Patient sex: M
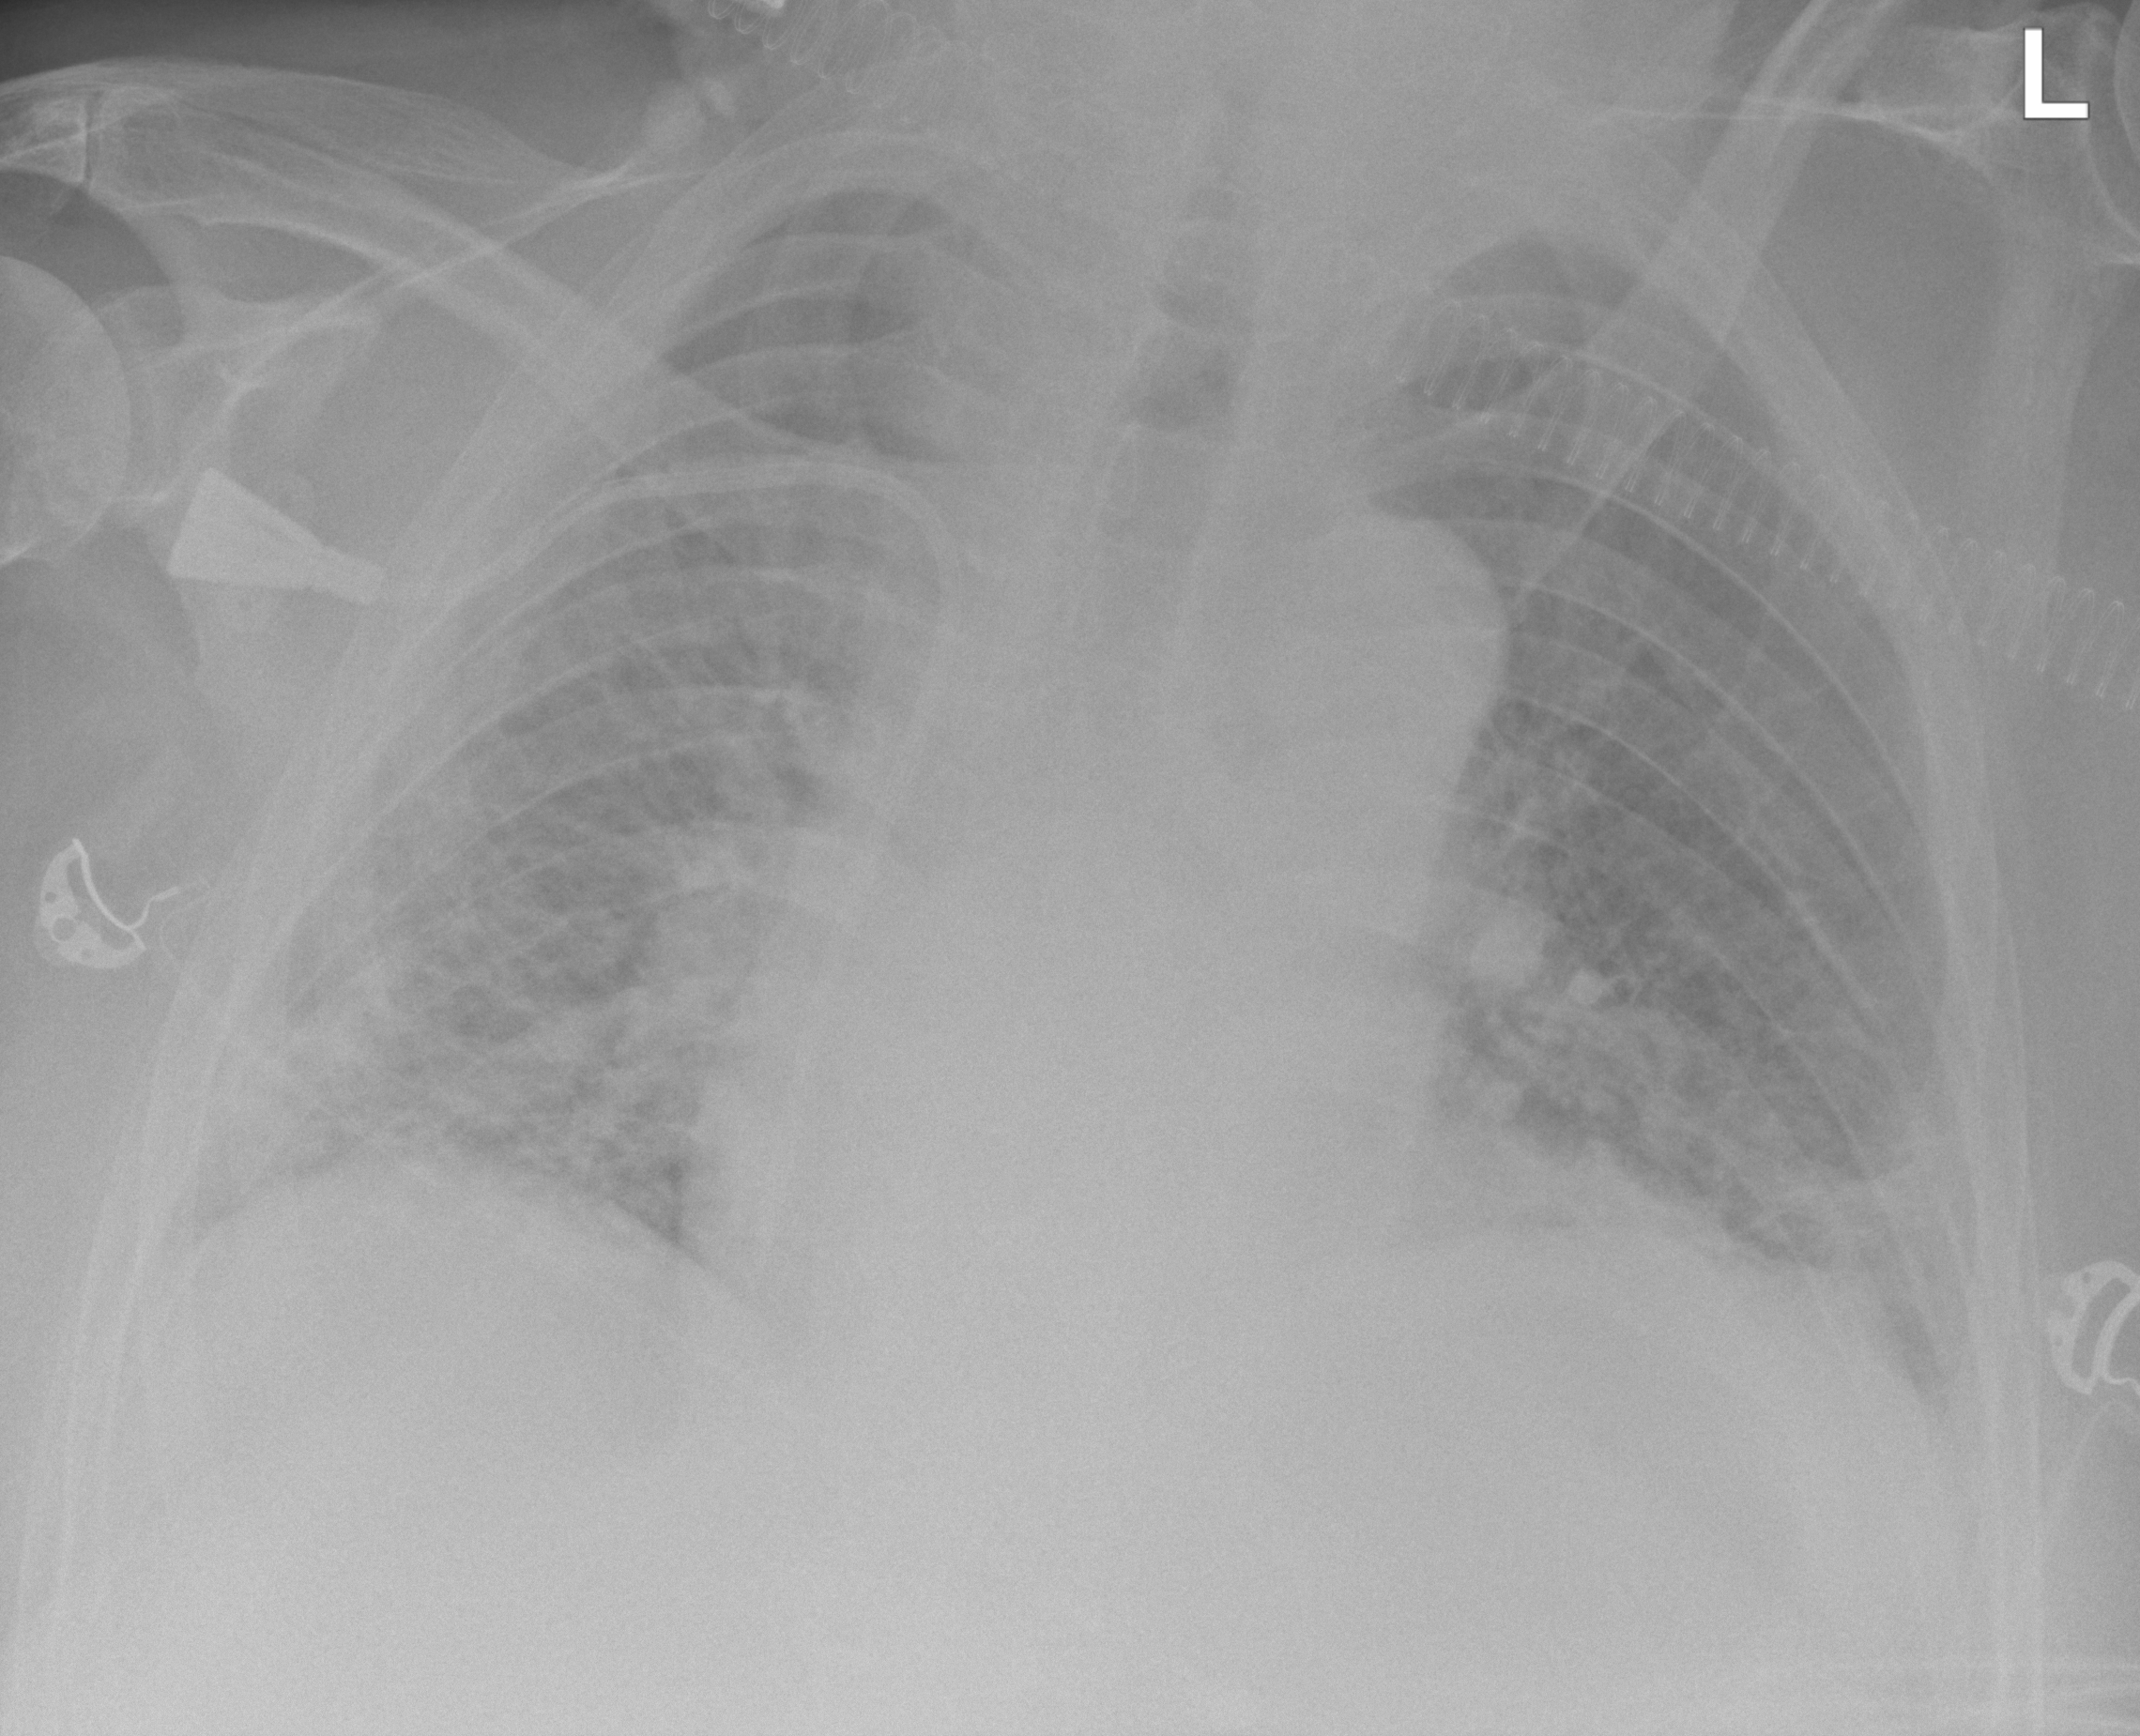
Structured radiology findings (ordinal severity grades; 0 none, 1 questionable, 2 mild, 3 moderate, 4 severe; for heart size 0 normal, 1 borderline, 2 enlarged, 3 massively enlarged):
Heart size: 2
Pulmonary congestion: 2
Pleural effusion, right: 2
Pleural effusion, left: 2
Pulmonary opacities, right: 2
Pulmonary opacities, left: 2
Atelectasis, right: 2
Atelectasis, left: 2